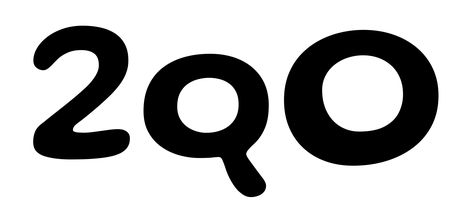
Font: Gluten_Medium